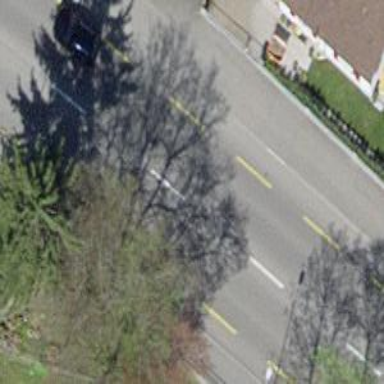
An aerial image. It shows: Primary highway with asphalt surface and designated cycle lane.